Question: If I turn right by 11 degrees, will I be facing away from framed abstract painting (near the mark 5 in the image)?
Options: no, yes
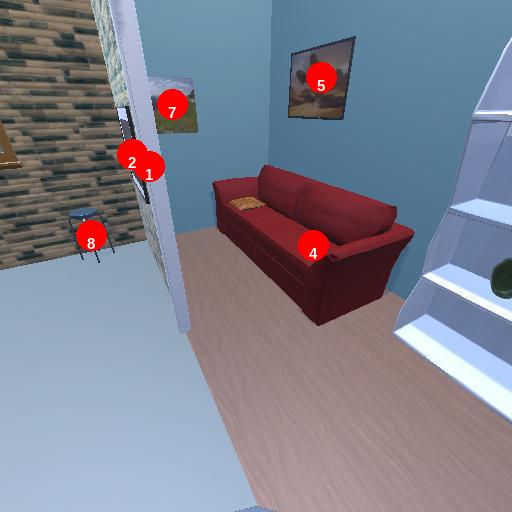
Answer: no